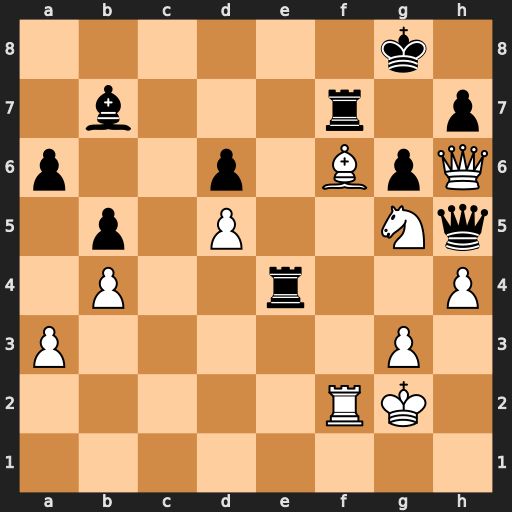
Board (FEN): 6k1/1b3r1p/p2p1BpQ/1p1P2Nq/1P2r2P/P5P1/5RK1/8
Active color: w
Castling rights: -
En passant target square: -
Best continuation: Nxf7 Qxh6 Nxh6+